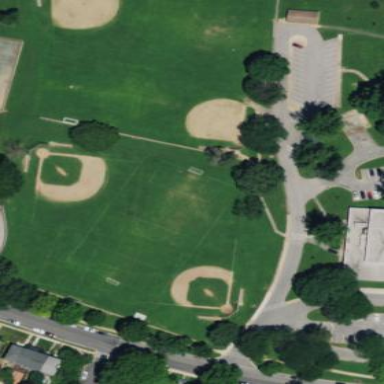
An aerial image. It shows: Recreation ground used for baseball and lacrosse sports.